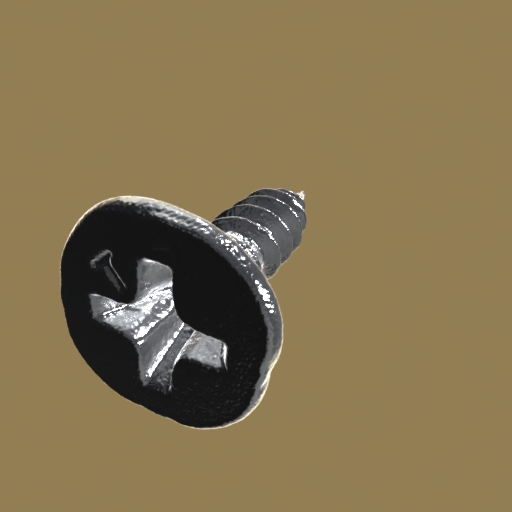
Label: screw